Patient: sex M, age 65
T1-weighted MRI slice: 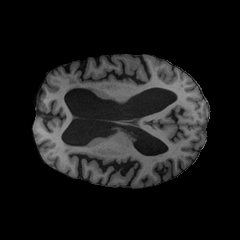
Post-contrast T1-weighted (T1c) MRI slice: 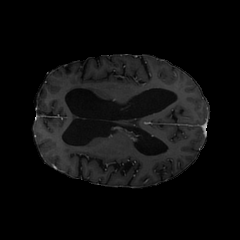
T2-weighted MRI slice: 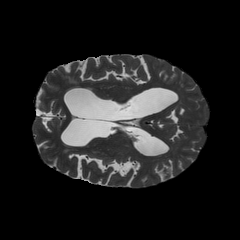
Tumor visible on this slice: no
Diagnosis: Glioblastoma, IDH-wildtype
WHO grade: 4